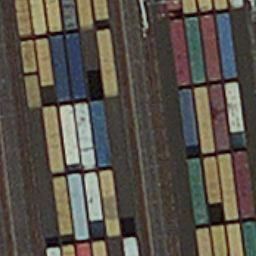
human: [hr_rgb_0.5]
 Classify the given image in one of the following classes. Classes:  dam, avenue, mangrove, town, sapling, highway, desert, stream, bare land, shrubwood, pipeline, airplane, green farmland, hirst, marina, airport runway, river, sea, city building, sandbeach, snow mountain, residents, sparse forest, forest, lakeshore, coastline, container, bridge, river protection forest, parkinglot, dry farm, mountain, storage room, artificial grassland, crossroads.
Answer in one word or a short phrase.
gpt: container